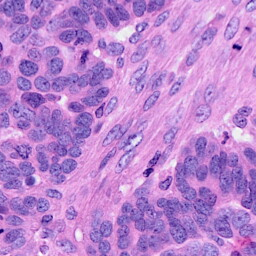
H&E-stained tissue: Ovarian